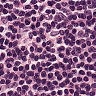
Metastatic tissue present: no